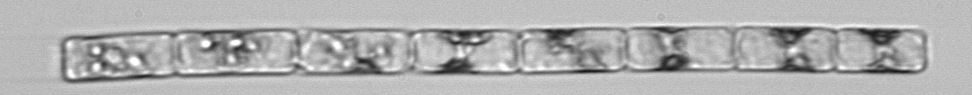
Label: Guinardia_delicatula